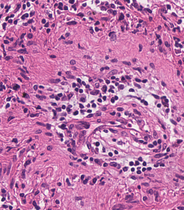
Tumor epithelial tissue: no
Tumor-associated stroma tissue: yes
Normal tissue: no